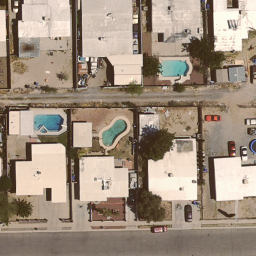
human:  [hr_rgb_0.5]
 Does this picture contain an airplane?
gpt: no

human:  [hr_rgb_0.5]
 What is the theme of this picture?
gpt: medium residential

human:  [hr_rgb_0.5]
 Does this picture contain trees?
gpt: yes

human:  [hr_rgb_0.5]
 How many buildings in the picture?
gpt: eight

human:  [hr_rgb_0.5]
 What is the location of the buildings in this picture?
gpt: up and bottom